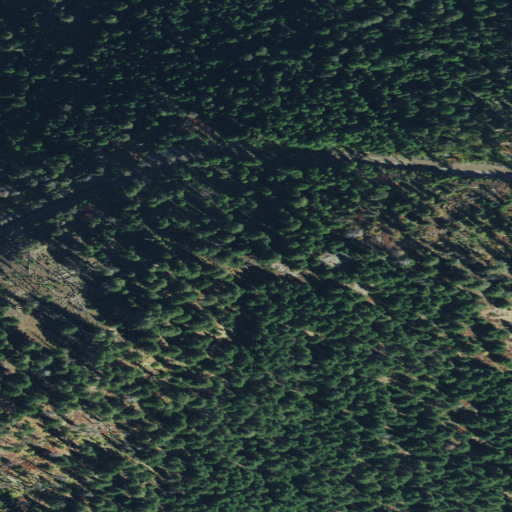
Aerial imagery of mountain in Idaho named Blue Mountain containing evergreen forest and grassland